Question: everyone.
I drag an text view object into a view ,and typing a lot of content.but it only
show a little context. Please see the below screenshots show.why?

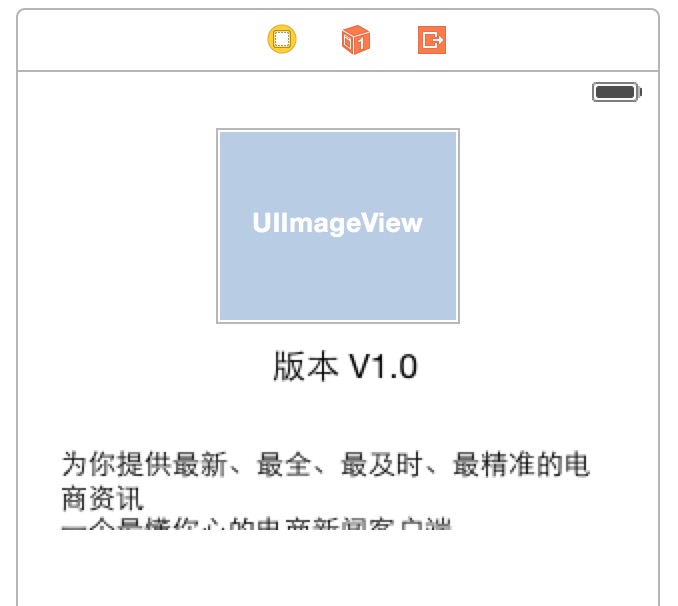
Answer: It does't matter. when you're running the app in the simulator or hardware, it will show all content. :)